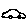
Label: car